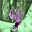
Label: 9